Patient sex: M
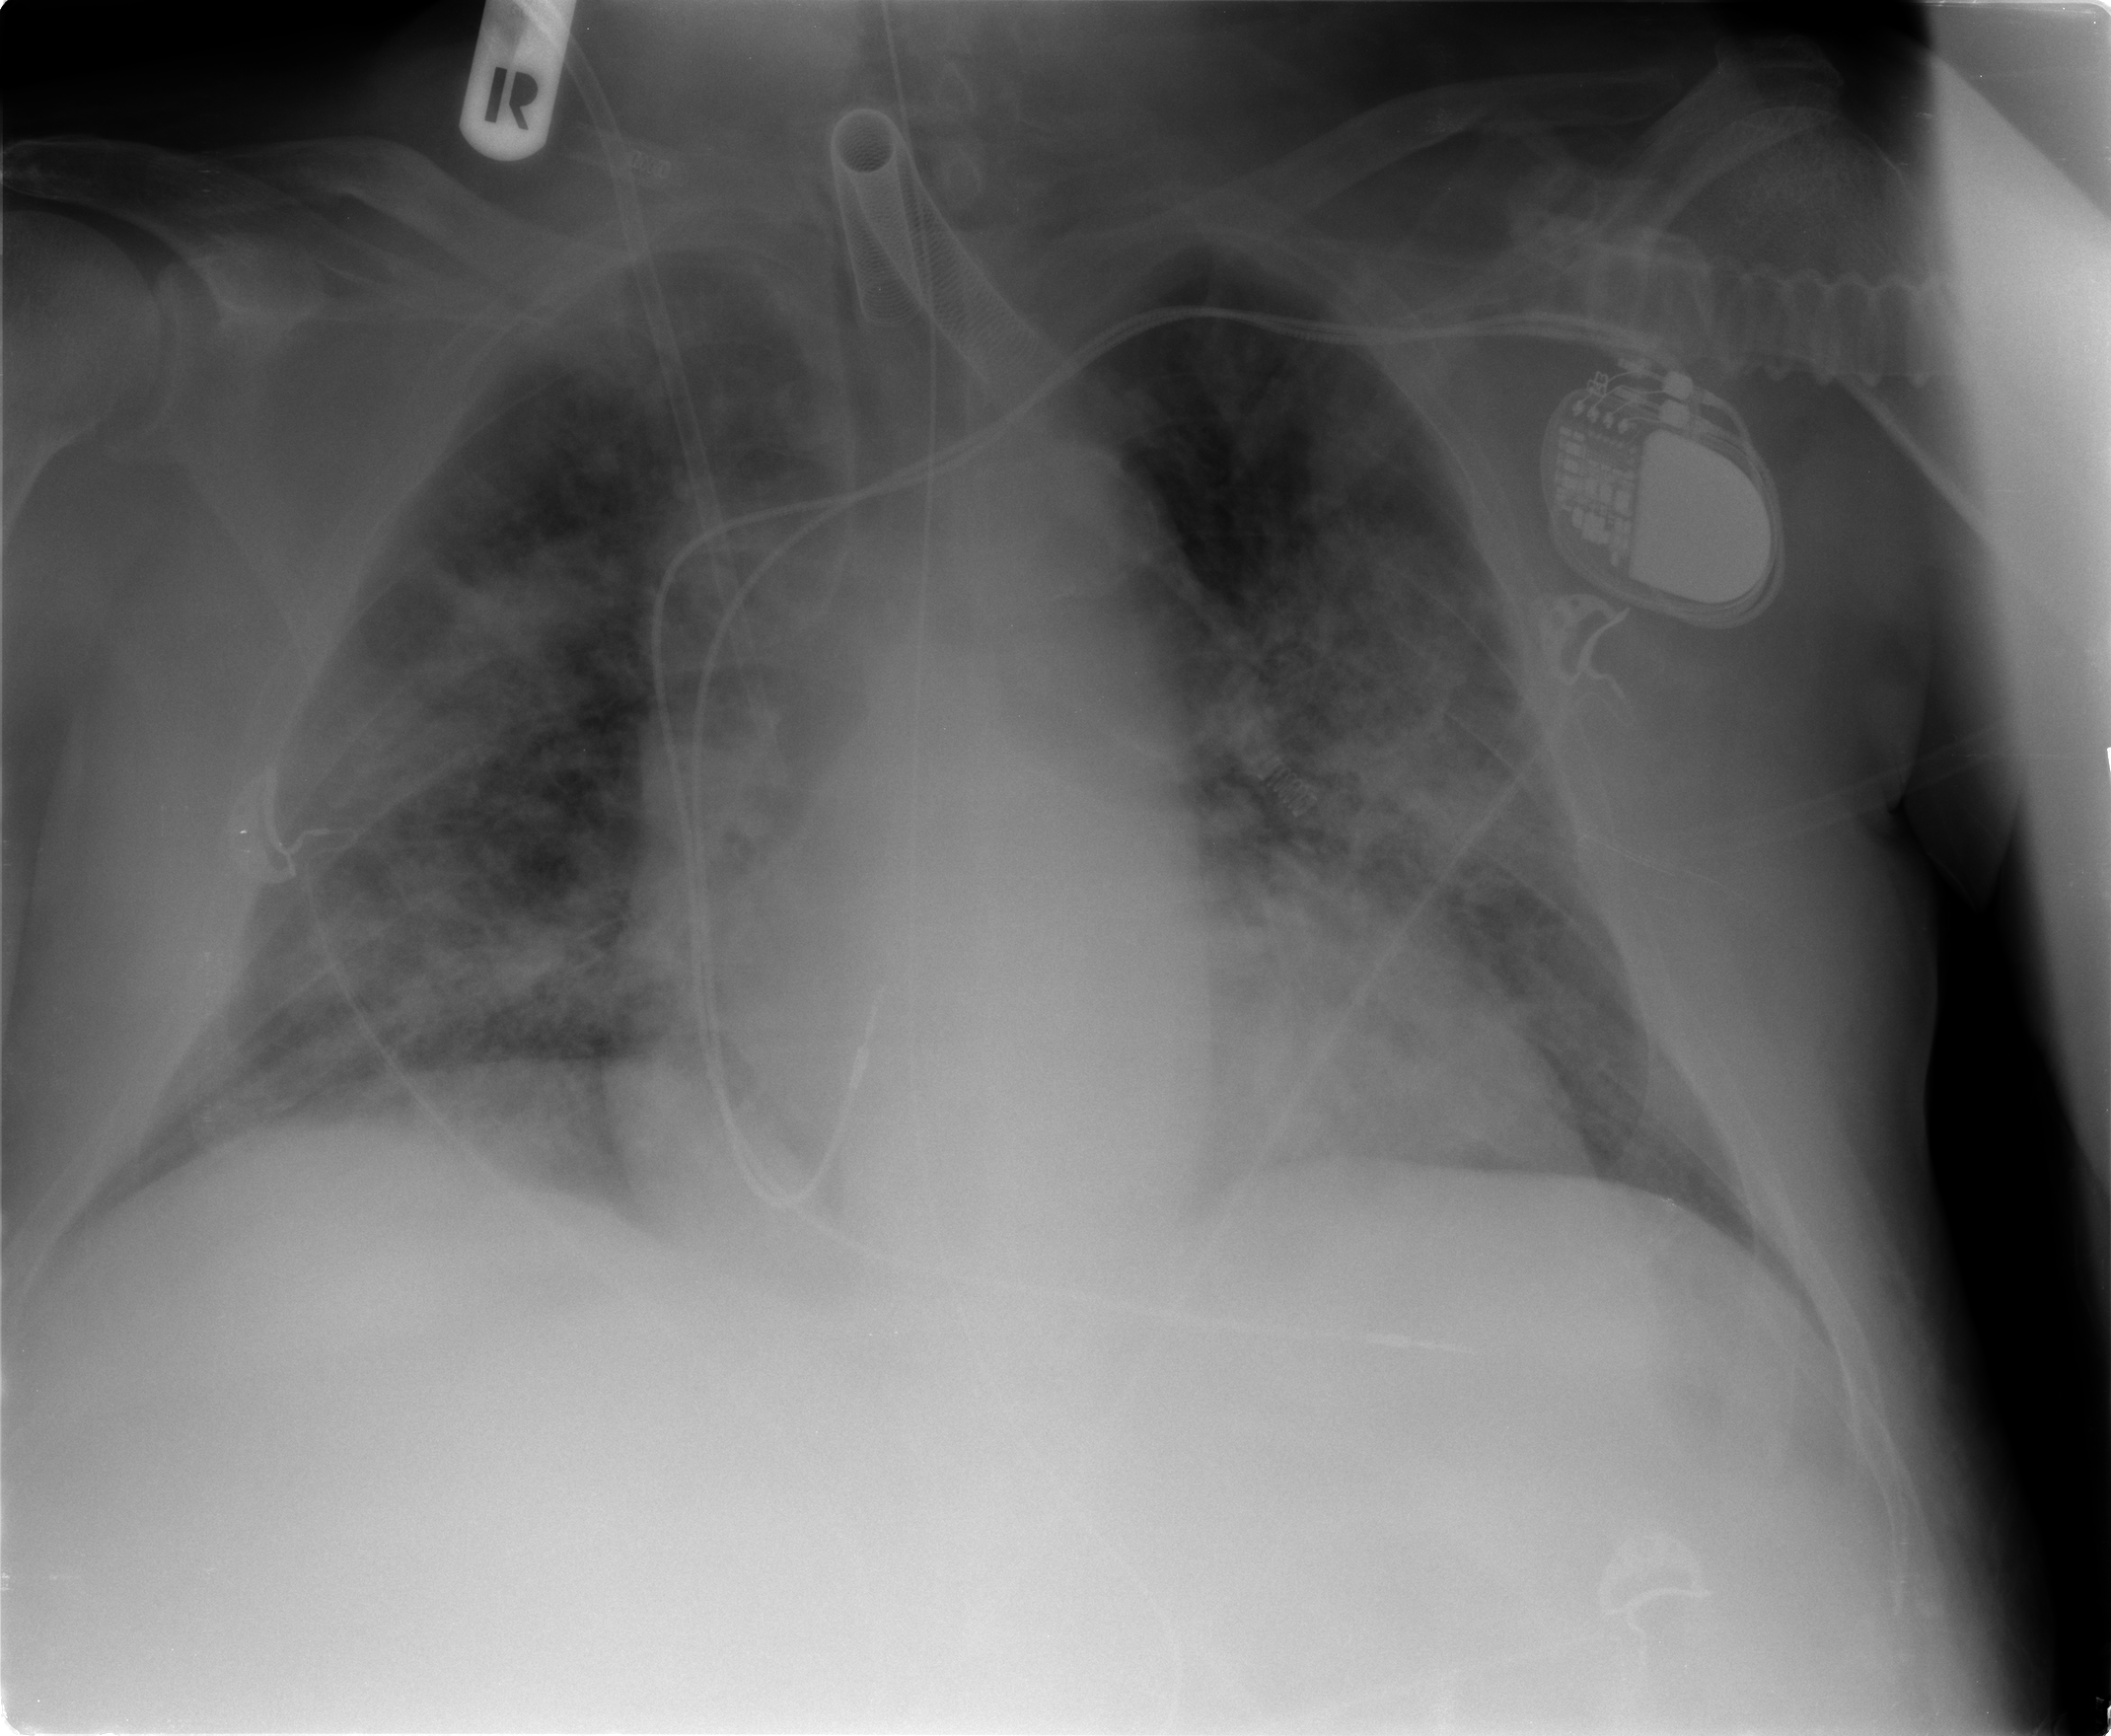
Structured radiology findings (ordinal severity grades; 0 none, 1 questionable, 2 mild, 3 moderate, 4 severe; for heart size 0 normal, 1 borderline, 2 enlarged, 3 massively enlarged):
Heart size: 2
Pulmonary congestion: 2
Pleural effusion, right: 1
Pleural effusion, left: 1
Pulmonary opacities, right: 3
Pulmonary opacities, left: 3
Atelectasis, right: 2
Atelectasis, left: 2